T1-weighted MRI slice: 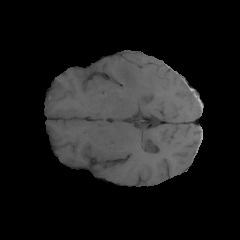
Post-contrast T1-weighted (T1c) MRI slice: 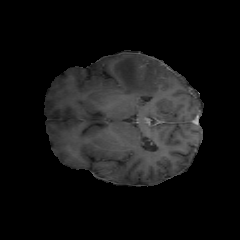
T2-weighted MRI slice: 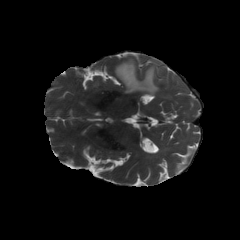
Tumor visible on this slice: yes